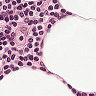
Metastatic tissue present: no